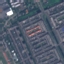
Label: Residential